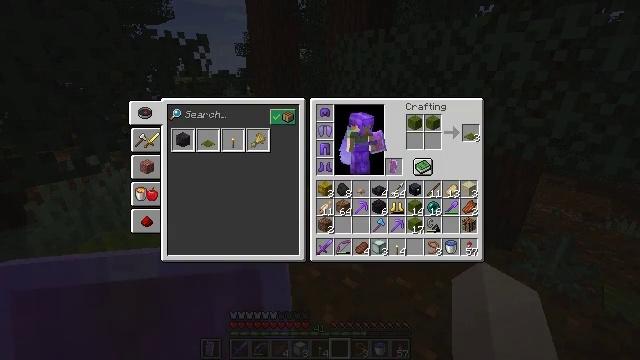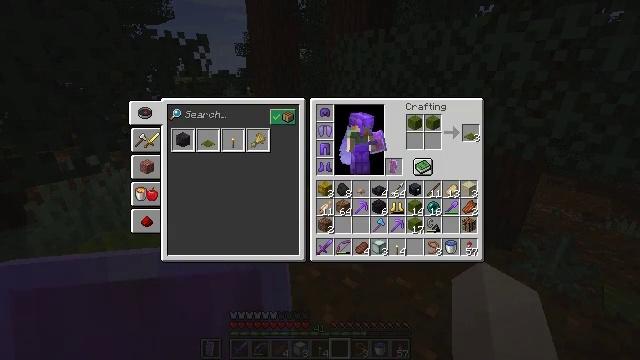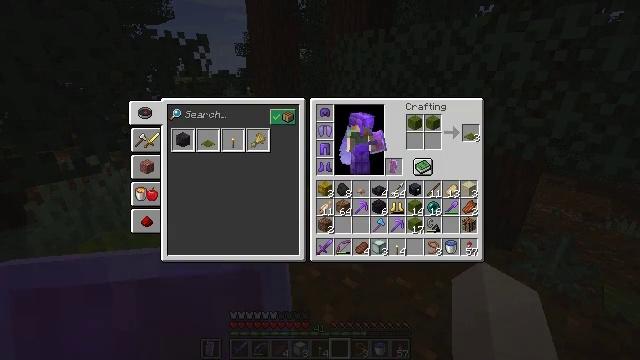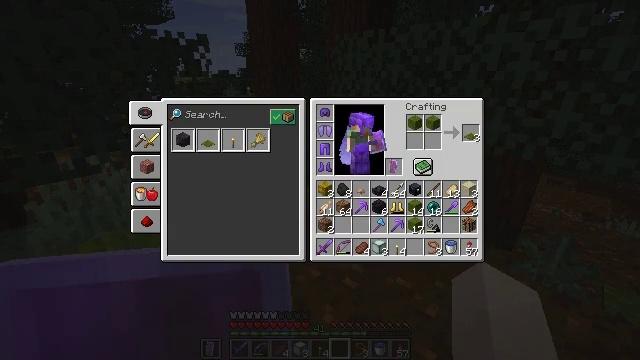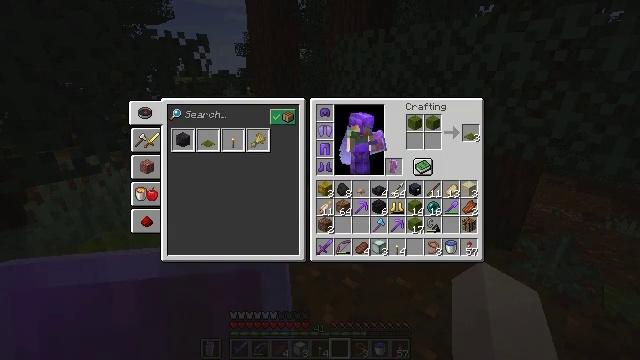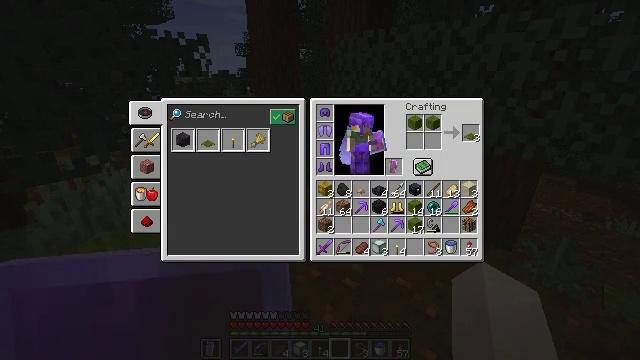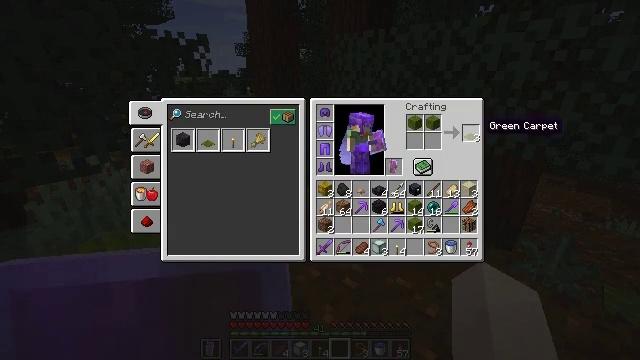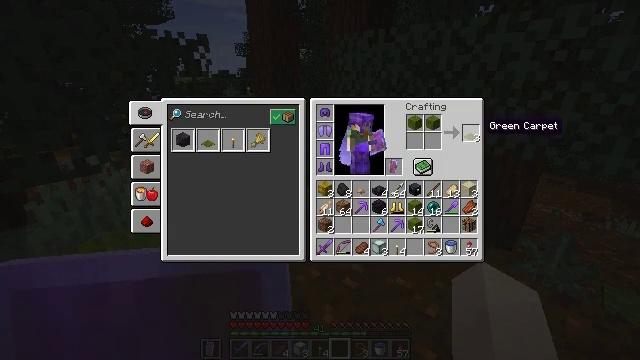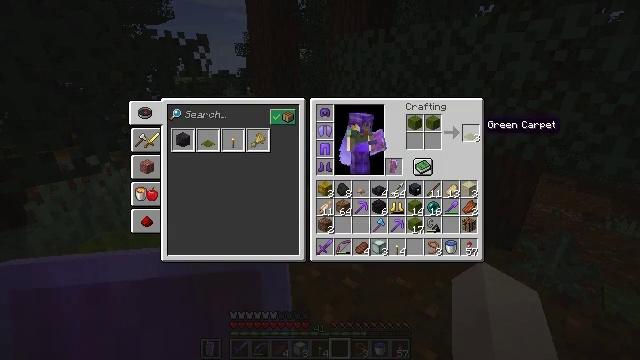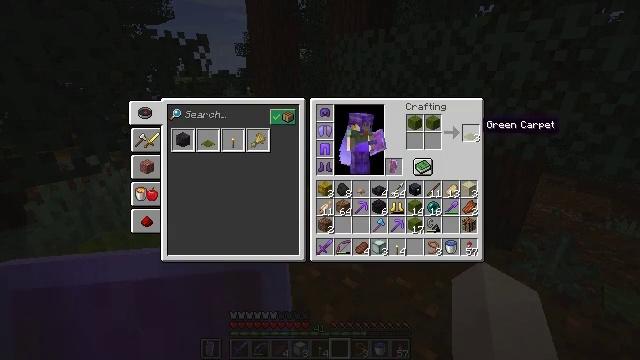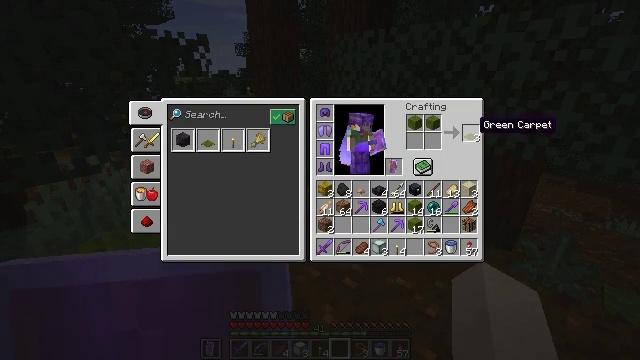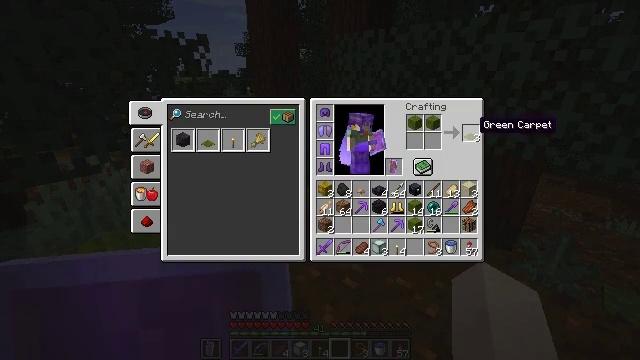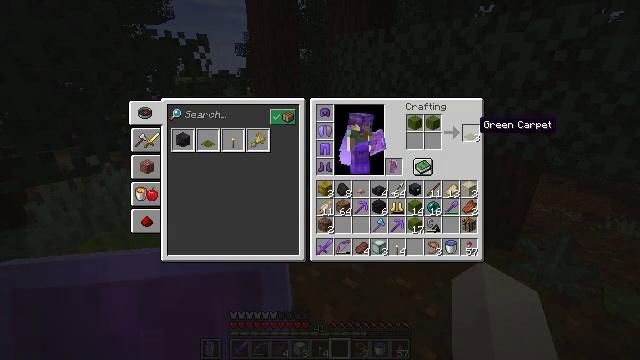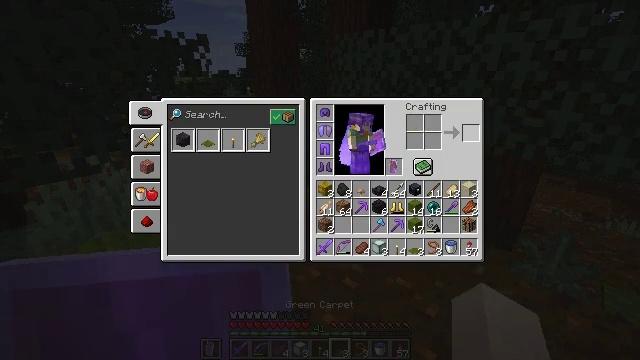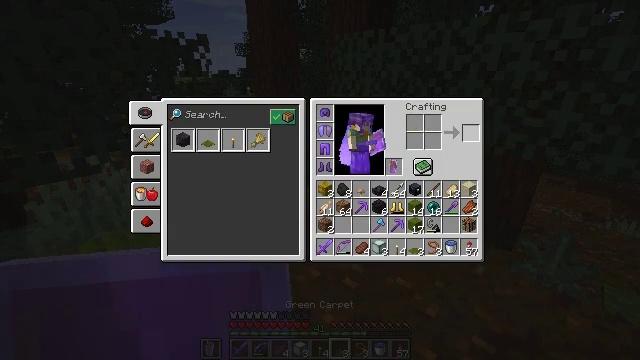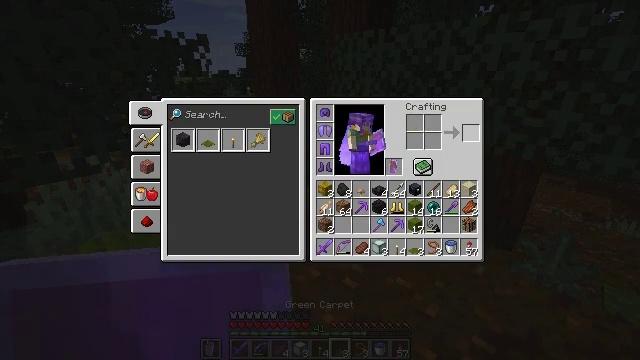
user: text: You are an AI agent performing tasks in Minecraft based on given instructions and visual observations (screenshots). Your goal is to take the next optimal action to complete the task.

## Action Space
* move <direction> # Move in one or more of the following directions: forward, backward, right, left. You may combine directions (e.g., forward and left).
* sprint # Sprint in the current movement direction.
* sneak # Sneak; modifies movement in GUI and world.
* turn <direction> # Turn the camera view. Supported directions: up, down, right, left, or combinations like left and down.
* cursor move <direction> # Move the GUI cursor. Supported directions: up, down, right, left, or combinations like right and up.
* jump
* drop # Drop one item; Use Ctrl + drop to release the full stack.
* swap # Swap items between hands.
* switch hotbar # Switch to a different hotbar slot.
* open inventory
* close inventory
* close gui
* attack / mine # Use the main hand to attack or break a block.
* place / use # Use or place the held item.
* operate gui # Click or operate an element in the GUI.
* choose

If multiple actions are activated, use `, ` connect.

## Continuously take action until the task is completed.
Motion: motion action
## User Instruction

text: Interact with the crafting table to make a green carpet.
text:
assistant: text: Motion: no_op
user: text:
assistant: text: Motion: no_op
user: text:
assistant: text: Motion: no_op
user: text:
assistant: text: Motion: no_op
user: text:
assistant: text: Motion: no_op
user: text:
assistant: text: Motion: sneak
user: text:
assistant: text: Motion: sneak
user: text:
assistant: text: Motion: sneak
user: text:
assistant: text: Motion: sneak
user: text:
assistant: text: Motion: sneak
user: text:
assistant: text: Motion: sneak
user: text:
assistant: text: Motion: sneak
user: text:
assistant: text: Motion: sneak, attack / mine
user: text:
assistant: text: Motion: sneak, attack / mine
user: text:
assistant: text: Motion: sneak, attack / mine
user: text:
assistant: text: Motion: sneak, attack / mine
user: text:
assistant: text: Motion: sneak, attack / mine
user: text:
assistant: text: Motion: sneak, attack / mine